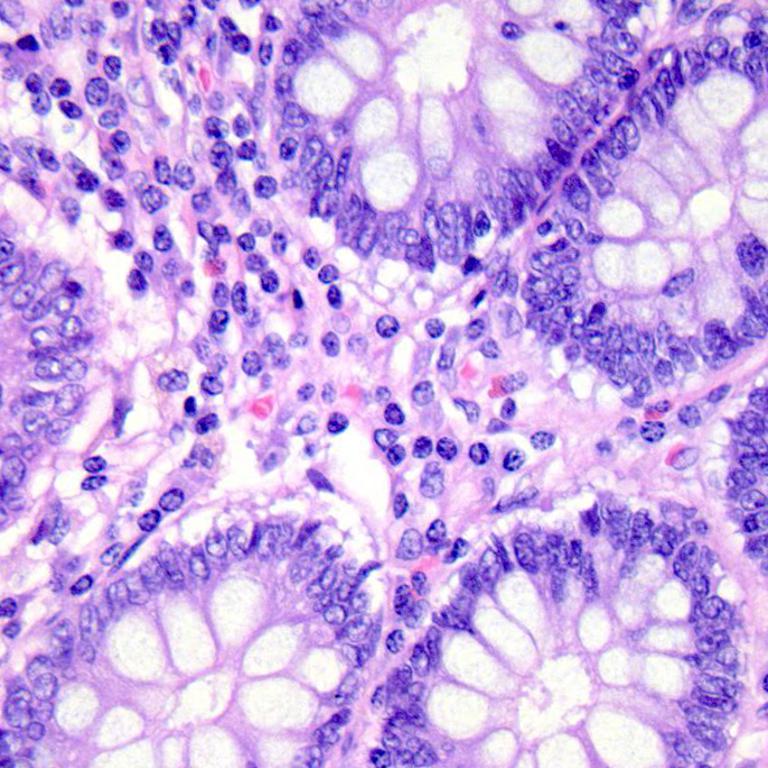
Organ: colon
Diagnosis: benign